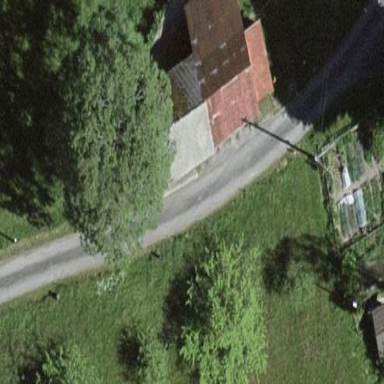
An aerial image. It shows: Rural barn.